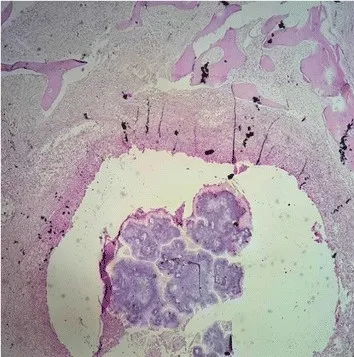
Histological aspects (HES stained section) with a fractured colony destroying the bone tissue.
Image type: pathology (h&e)